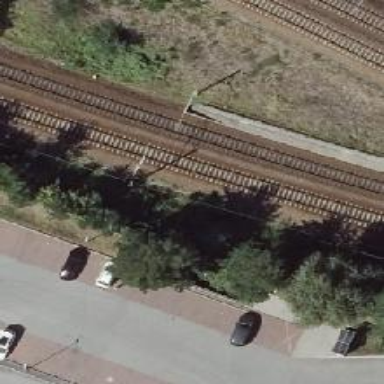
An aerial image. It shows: Railway track with contact line for electrification.